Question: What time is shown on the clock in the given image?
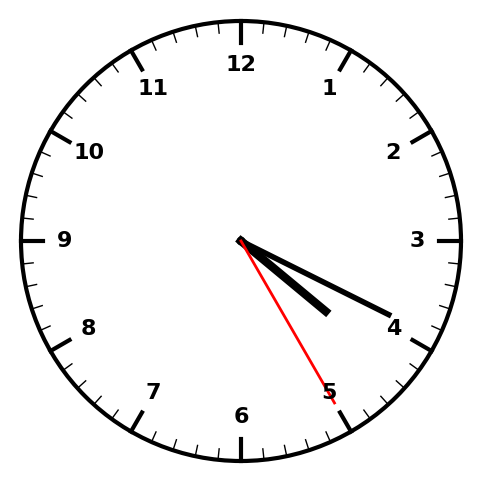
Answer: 04:19:25